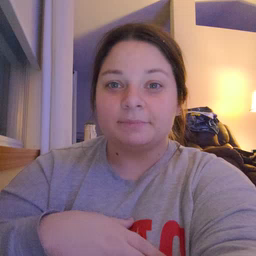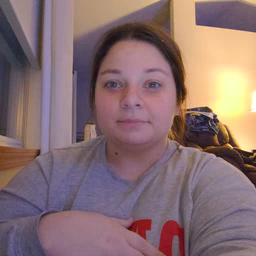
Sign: drawer